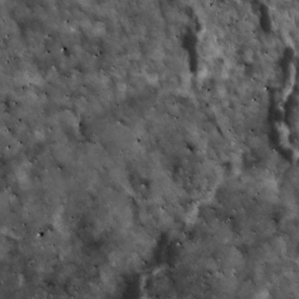
Label: non_frost